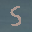
Label: 5